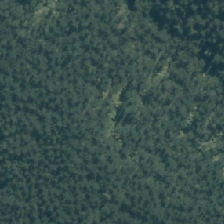
Land cover: harvested_forest